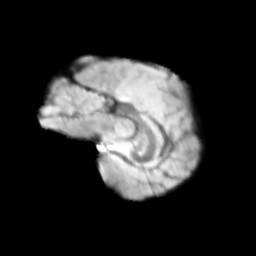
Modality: T2w
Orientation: sagittal
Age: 9
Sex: female
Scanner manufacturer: siemens
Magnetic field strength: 3 T
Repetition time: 3.8 s
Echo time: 0.07 s